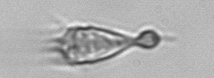
Label: Paratontonia_gracillima